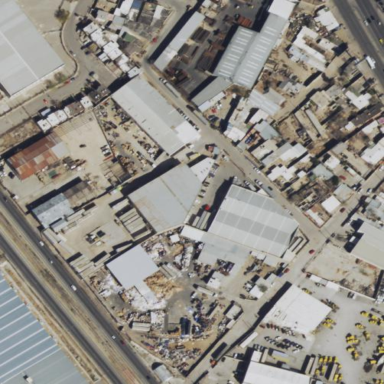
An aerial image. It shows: Industrial area.